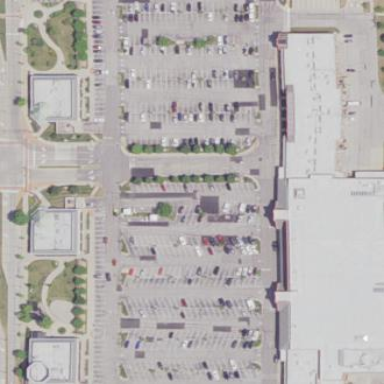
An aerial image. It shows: Retail area.